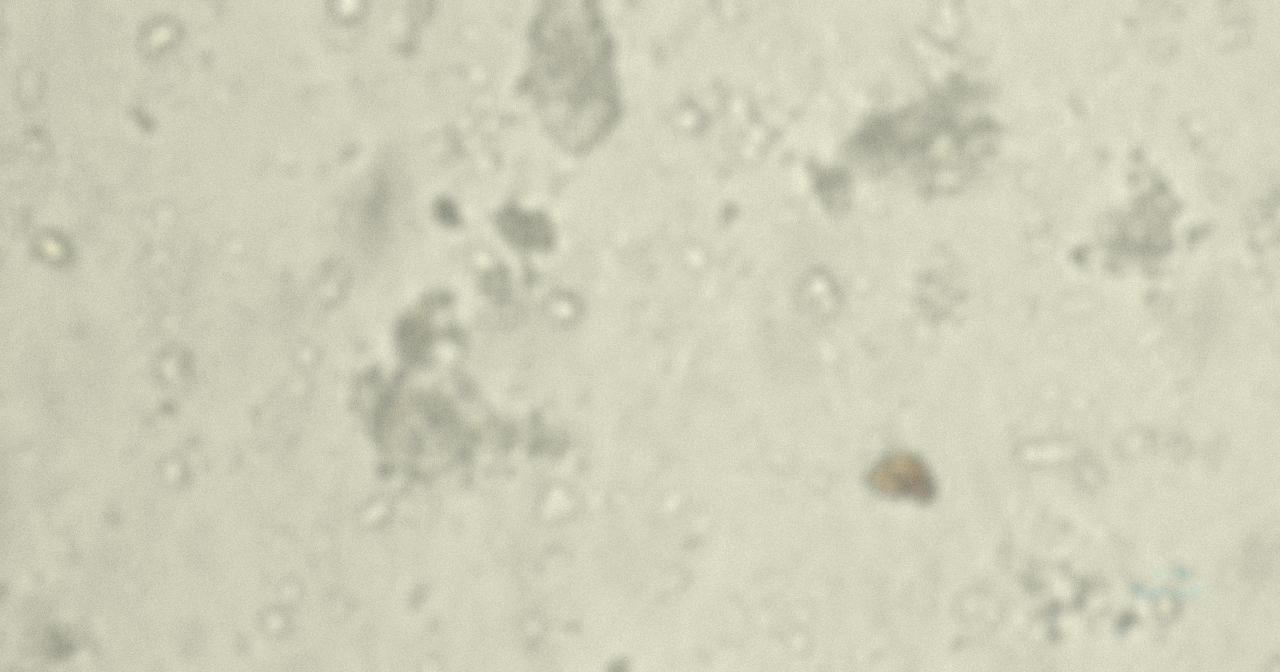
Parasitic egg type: Capillaria philippinensis